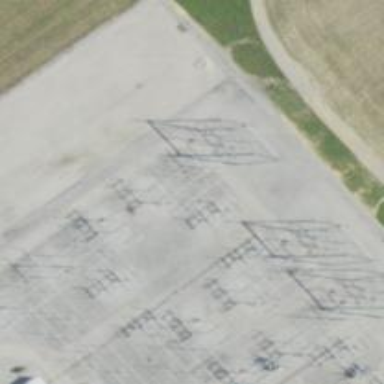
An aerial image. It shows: Switch for power supply.